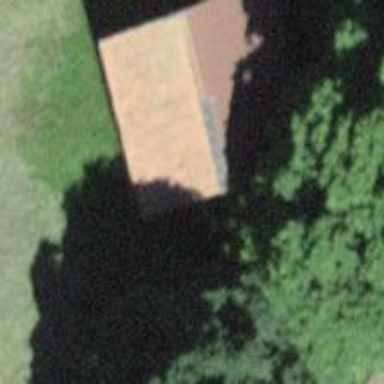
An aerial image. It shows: Rural barn.